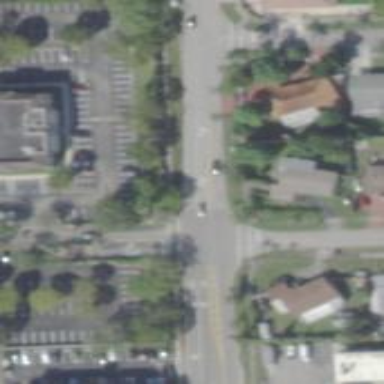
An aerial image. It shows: Asphalt footway with uncontrolled crossing marked with lines.